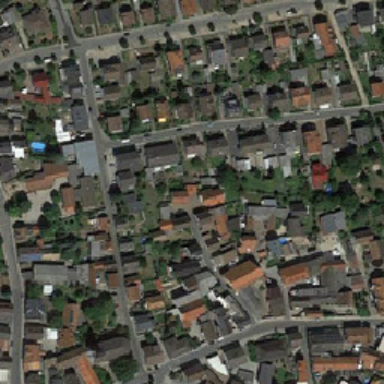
The pitch roof houses are located in pronggon block along with gardens and trees .